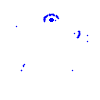
Particle: pion